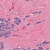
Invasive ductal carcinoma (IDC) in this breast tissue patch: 1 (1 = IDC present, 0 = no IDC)